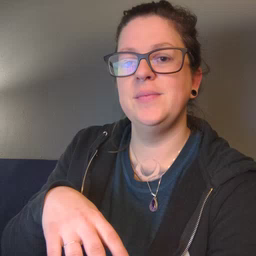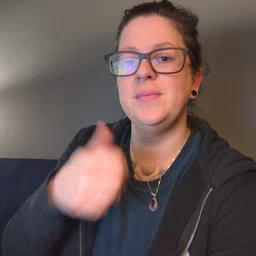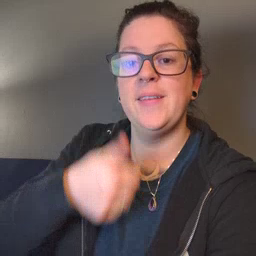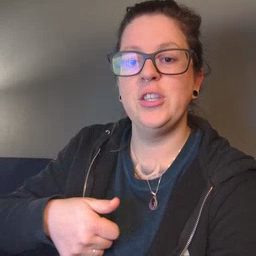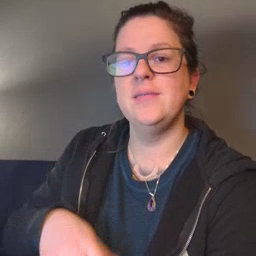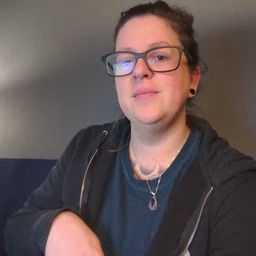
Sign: every